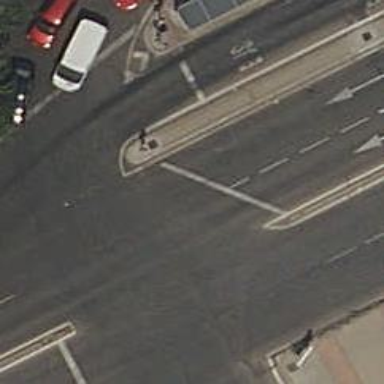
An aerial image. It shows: Road with traffic signals.